Field crop: maize
Growth stage: 2
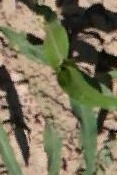
Species: maize